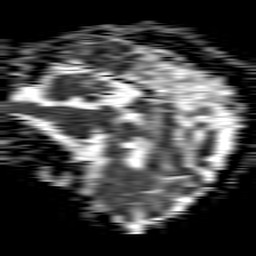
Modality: ADC
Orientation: sagittal
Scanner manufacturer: philips
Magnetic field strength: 1.5 T
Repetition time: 4.6 s
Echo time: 0.08517 s